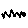
Label: zigzag